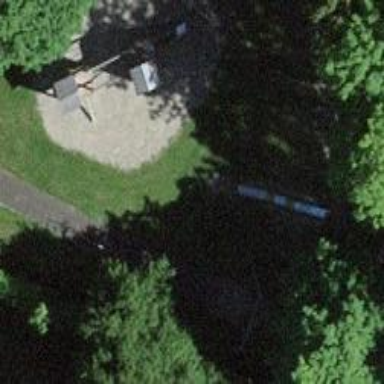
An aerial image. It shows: Playground featuring slide.